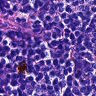
Metastatic tissue present: no